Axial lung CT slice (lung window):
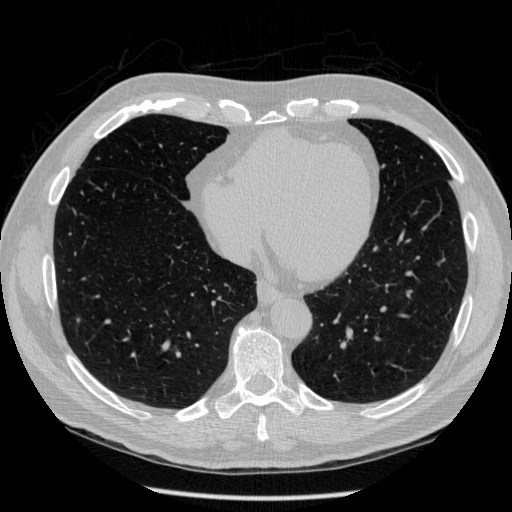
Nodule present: no